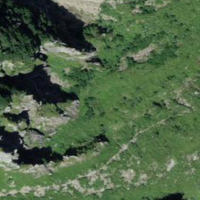
EUNIS habitat code: 26
Species observed at this site:
Eriopygodes imbecillus